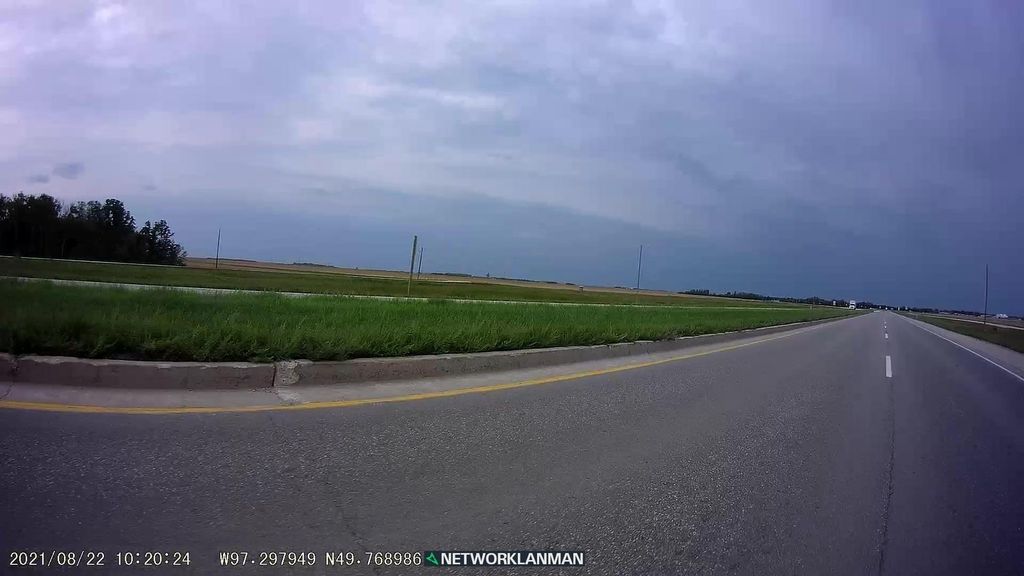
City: winnipeg